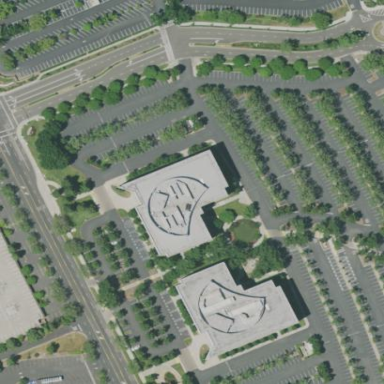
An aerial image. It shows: Commercial building.